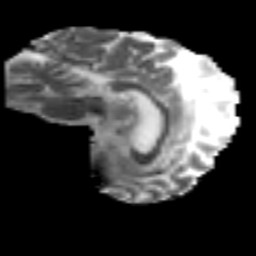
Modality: MD
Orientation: sagittal
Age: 41
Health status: ill
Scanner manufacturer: philips
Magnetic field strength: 3 T
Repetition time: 9 s
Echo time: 0.127 s